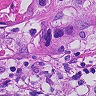
Metastatic tissue present: yes